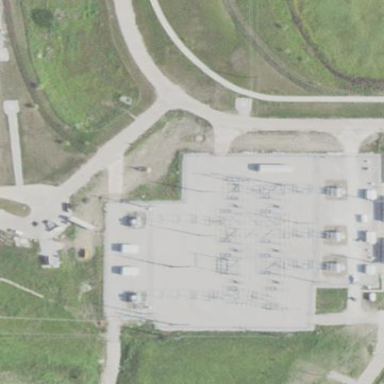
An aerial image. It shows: Distribution power substation secured by fence.